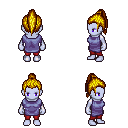
a pixel art fantasy rpg character, female body template, dark elf, purple skin, chain tabard jacket, red pants, blonde long topknot hairstyle, four views (front, back, left, right), 2x2 character sprite sheet, small pixel art, hard edges, no anti-aliasing